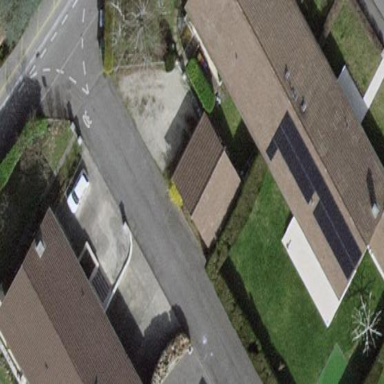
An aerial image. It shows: Garden enclosed by fence.